Interaction volume radius: 5 \u00c5
Interaction volume height: 25 \u00c5
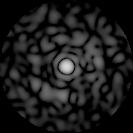
Disorder parameter: 0.8303